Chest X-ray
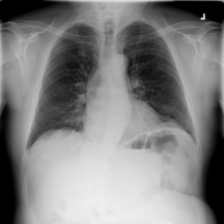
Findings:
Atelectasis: negative
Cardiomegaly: negative
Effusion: negative
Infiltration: negative
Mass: negative
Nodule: negative
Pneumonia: negative
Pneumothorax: negative
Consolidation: negative
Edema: negative
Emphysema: negative
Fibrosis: negative
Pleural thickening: negative
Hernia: negative